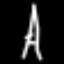
Label: The Eiffel Tower